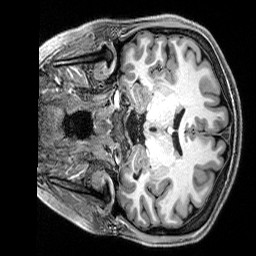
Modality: T1w
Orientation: coronal
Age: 24
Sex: female
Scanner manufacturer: siemens
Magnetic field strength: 3 T
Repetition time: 2.8 s
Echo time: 0.00212 s